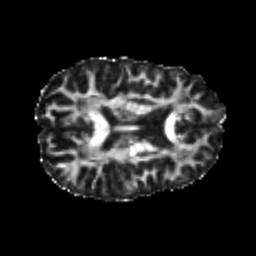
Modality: FA
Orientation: axial
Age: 22
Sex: female
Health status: healthy
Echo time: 0.074 s